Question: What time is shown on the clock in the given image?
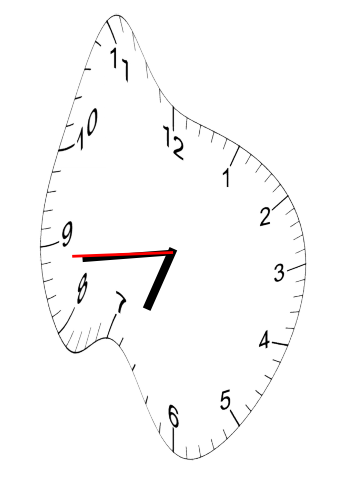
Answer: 06:43:44